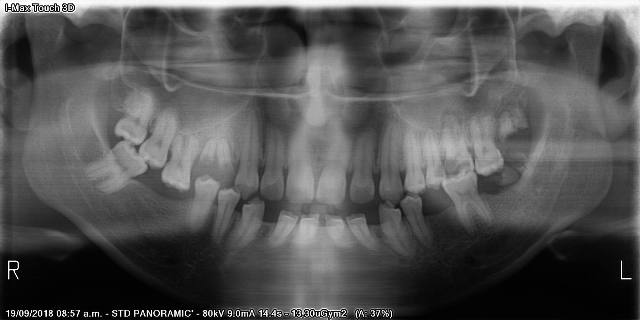
adult